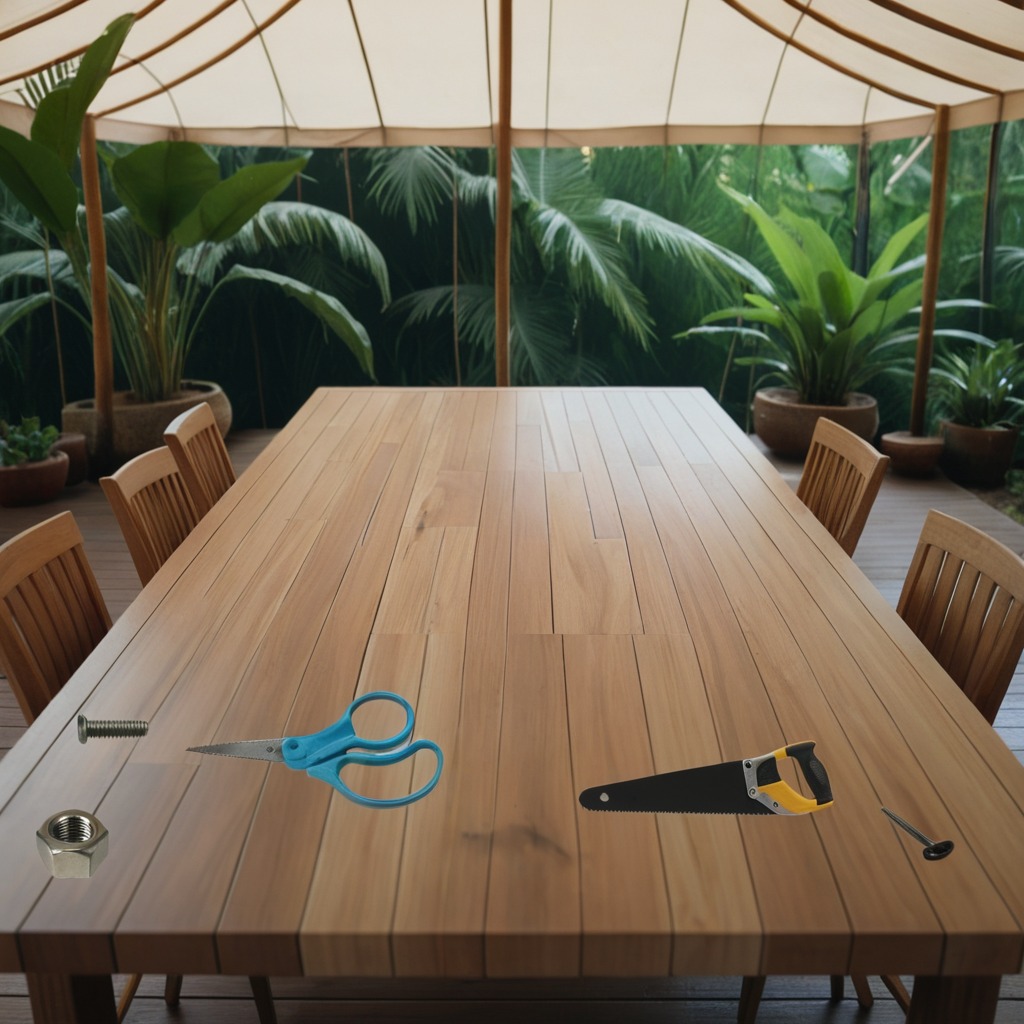
A metal machine screw, an iron nail, a handheld metal saw, a metal nut, and a pair of scissors are lying on the wooden table.